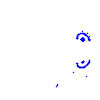
Particle: electron